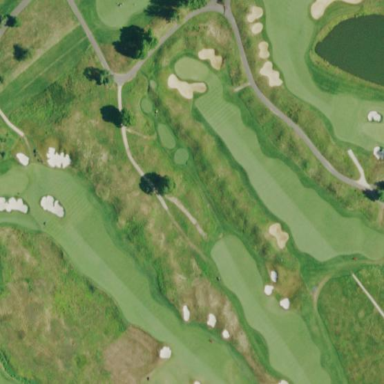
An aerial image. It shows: Area with grass used as rough in golf course.